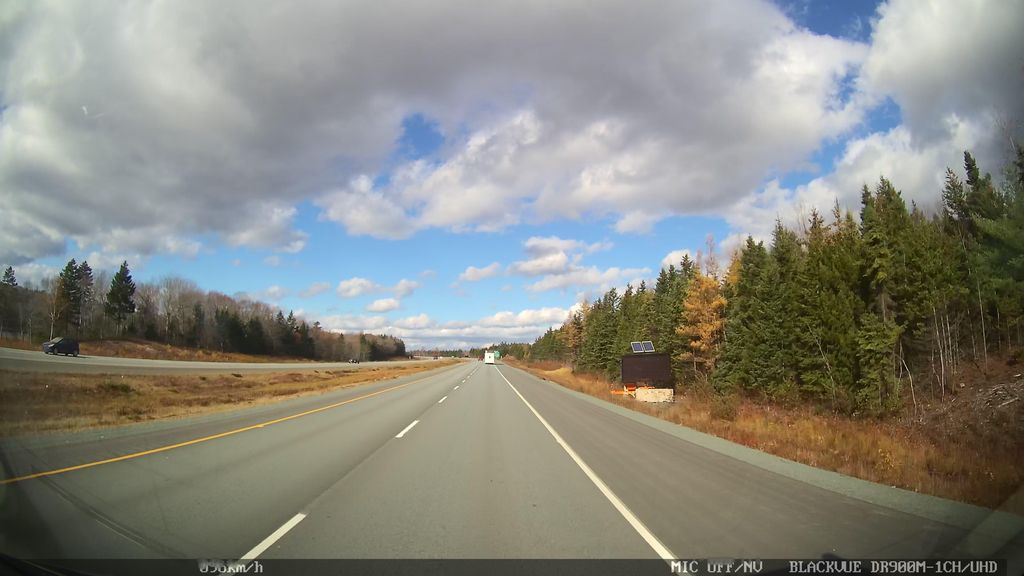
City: halifax